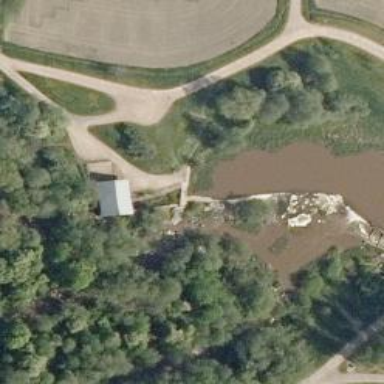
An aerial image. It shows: Path designated for portaging along whitewater.